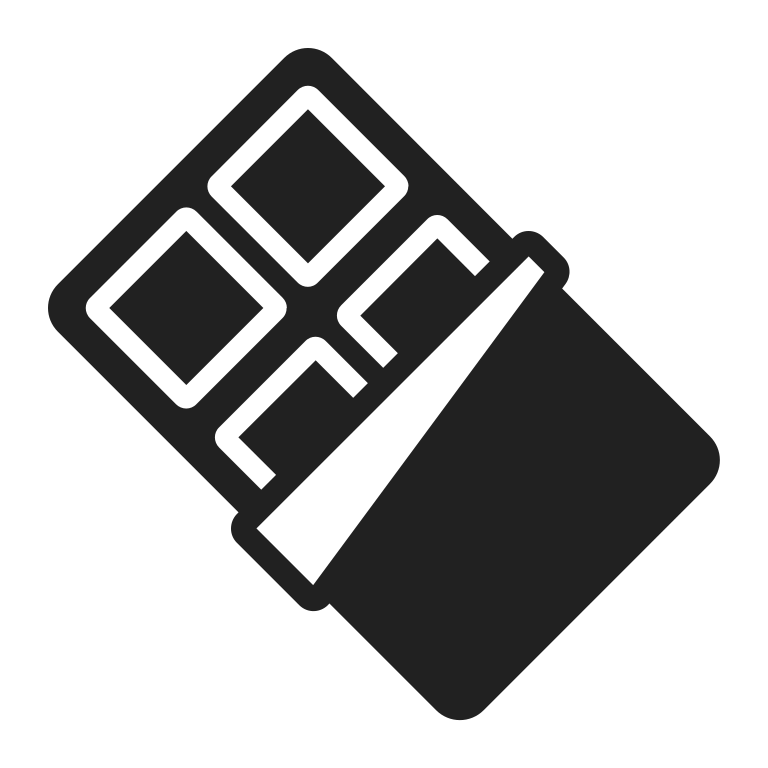
chocolate bar high contrast